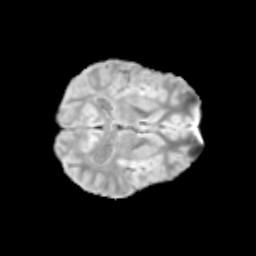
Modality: T2w
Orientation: axial
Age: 11
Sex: male
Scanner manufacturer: siemens
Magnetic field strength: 3 T
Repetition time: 3.8 s
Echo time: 0.07 s